Question: I have been struggling for a couple hours now with serving jpg's with a python cgi site. For some reason the images always come out distorted.
Here is my code:
'''
print('Content-type: image/jpg
')
path = 'C:\Users\Admin\Documents\image.jpg'
print file(path, 'rb').read()
'''
<URL>,' thinking that a new line might be distorting the image somehow.
Any more troubleshooting ideas?
Thanks,
Josh
ps. The site must remain a cgi site.
[edit] changed to 'print('Content-type: image/jpeg
')'
[edit] example image:
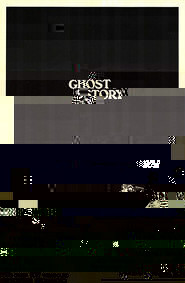
Answer: <URL> shows sending a file to CGI using C++. The program takes some care to convert stdout to binary:
'''
int main()
{
#if _WIN32
// Standard I/O is in text mode by default; since we intend
// to send binary image data to standard output, we have to
// set it to binary mode.
// Error handling is tricky to say the least, so we have none.
_fmode = _O_BINARY;
if (_setmode(_fileno(stdin), _fmode) == -1) {}
if (_setmode(_fileno(stdout), _fmode) == -1) {}
#endif
'''
You could do this in python. <URL> is a Windows-specific solution:
'''
import sys
if sys.platform == "win32":
import os, msvcrt
msvcrt.setmode(sys.stdout.fileno(), os.O_BINARY)
'''
<URL> is code specific to python 3.x:
> The standard streams are in text mode
by default. To write or read binary
data to these, use the underlying
binary buffer. For example, to write
bytes to stdout, use
sys.stdout.buffer.write(b'abc'). Using
io.TextIOBase.detach() streams can be
made binary by default. This function
sets stdin and stdout to binary:
'''
def make_streams_binary():
sys.stdin = sys.stdin.detach()
sys.stdout = sys.stdout.detach()
'''
---
Later: I also think that you should be able to UU64-encode your jpeg and send it over the wire as text with an appropriate content-length and content-type, but I've never done HTTP at this level. You'd have to look it up.